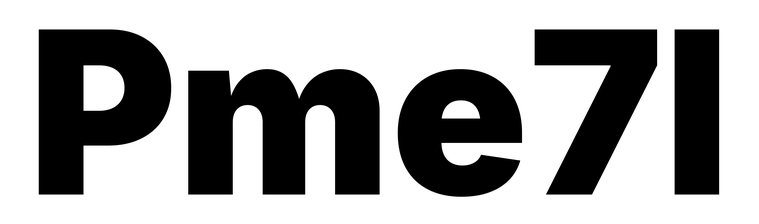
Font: Inter_Black